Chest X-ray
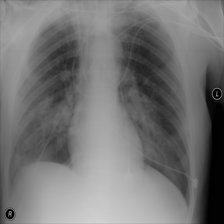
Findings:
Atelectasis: negative
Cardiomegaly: negative
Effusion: negative
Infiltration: negative
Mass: negative
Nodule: negative
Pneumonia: negative
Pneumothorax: negative
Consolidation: negative
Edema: negative
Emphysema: negative
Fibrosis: negative
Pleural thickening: negative
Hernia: negative